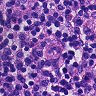
Metastatic tissue present: no